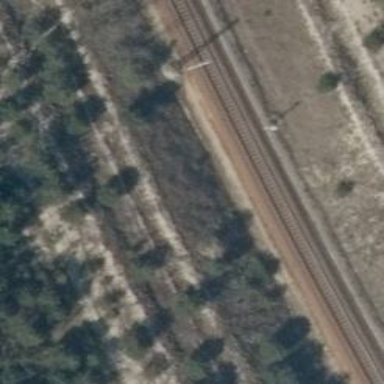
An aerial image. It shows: Railway signal.